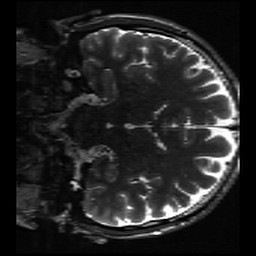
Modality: inplaneT2
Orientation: coronal